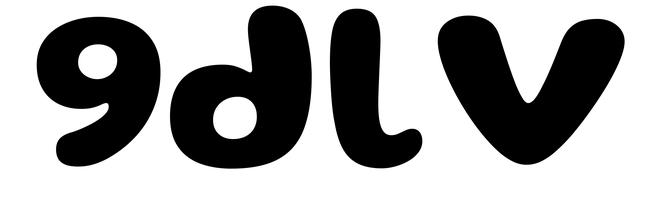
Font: Gluten_Bold